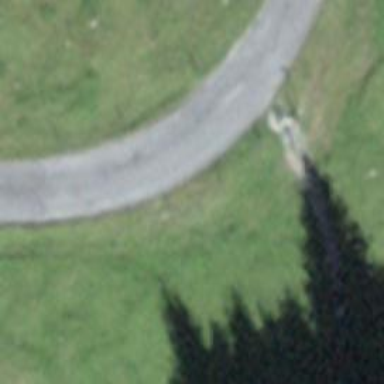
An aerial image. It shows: Unclassified road with asphalt surface.